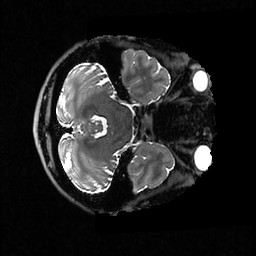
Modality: T2w
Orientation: axial
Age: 54
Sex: female
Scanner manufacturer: ge
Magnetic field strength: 3 T
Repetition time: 3.202 s
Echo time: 0.06609 s